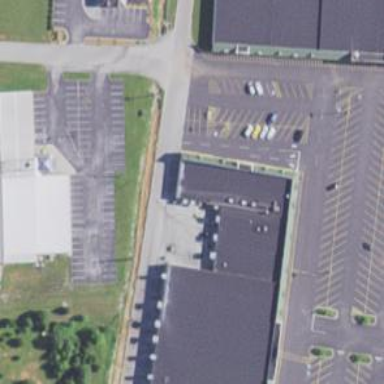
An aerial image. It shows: Retail building.